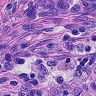
Metastatic tissue present: yes